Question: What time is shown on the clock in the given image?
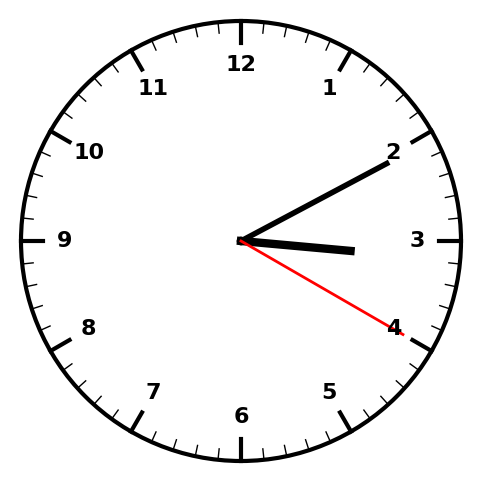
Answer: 03:10:20